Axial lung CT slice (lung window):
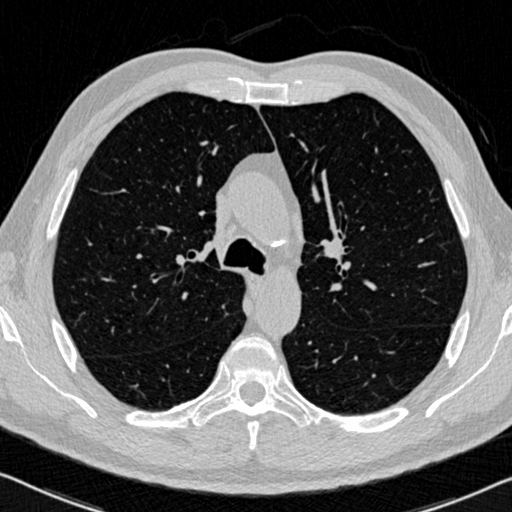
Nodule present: no